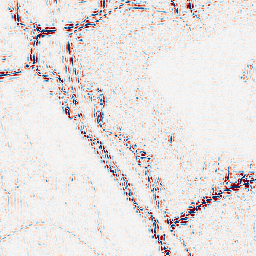
Category: wavelet
Decomposition family: wavelet_biorthogonal
Decomposition parameters: wavelet: bior2.4
level: 2
Upsampling method: cubic_mitchell
Upsampling parameters: scale: 8
Upsampling scale: 8